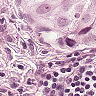
Metastatic tissue present: yes